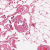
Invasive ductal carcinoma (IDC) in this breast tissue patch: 0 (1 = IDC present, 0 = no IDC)